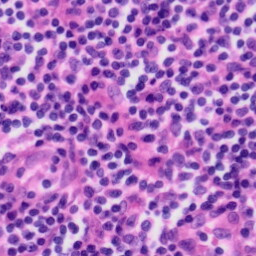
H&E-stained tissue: Tonsil